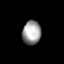
Tissue: lung
Cell type: Epithelial cells
Senescence score: 0.2375
Nuclear area (px): 433
Mean DAPI intensity: 157.395